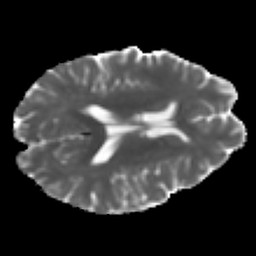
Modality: MD
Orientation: axial
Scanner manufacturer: ge
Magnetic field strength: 3 T
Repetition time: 7.98 s
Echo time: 0.0701 s